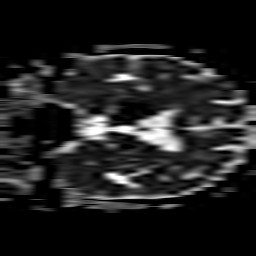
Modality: ADC
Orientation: coronal
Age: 63
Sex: female
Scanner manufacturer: philips
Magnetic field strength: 3 T
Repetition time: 3.787 s
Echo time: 0.06104 s